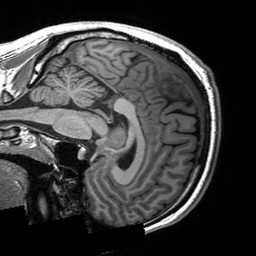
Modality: T1w
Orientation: sagittal
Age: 37
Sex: male
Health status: healthy
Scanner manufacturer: siemens
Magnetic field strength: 3 T
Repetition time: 2 s
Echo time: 0.00203 s